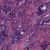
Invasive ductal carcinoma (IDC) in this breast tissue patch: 1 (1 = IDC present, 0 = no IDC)